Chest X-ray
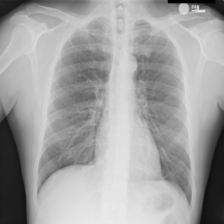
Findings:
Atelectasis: negative
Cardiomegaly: negative
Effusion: negative
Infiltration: negative
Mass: negative
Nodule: negative
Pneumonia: negative
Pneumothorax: negative
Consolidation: negative
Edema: negative
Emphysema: negative
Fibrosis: negative
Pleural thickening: negative
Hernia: negative